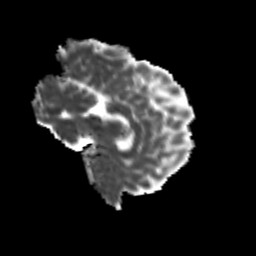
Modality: MD
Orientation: sagittal
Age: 25
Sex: female
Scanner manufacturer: siemens
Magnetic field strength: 3 T
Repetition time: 3.5 s
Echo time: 0.104 s